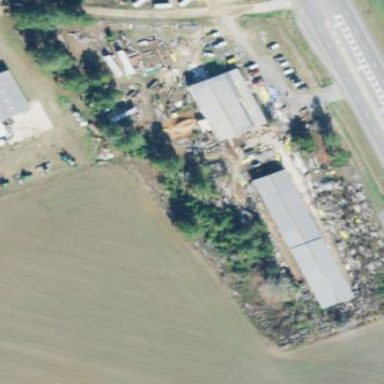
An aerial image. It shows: Sawmill crafting area.